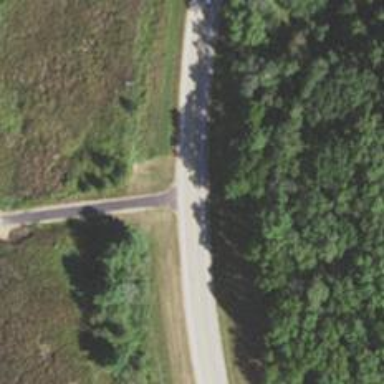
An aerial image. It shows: Asphalt road classified as primary highway.